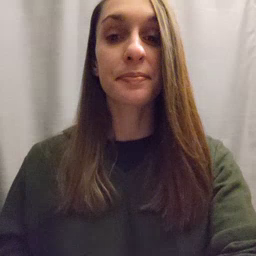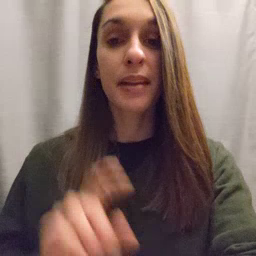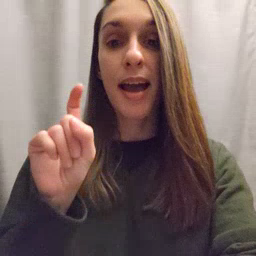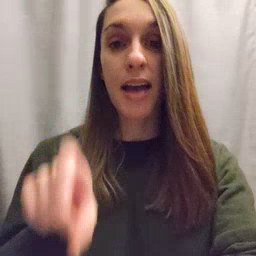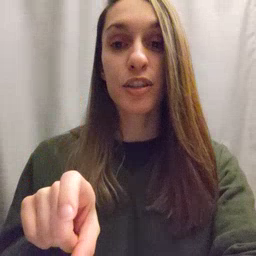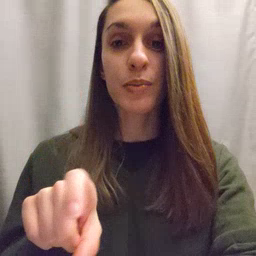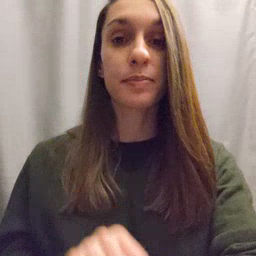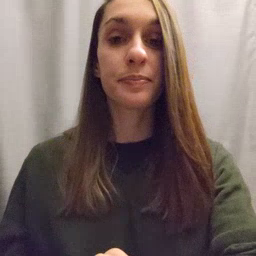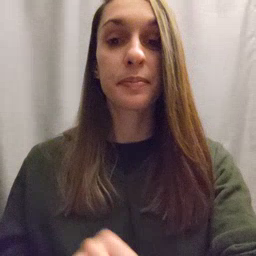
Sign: haveto